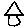
Label: house